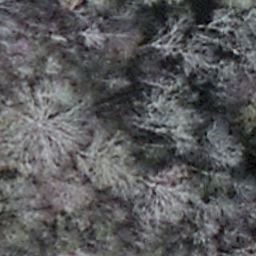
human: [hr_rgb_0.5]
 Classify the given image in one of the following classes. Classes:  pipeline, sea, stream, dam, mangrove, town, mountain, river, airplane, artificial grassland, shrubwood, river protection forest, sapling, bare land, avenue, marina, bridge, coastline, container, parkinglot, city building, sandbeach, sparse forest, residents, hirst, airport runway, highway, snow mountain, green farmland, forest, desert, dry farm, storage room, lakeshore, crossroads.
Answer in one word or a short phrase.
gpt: shrubwood